Question: I want to create a plot/table of each user bandwidth usage. How do i do it in kibana? I have sent byte and receieved bytes for each user.
In short i want the output of
'''
select users, sum(sentbyte + receievedbyte) from TABLE_NAME group by users order by users desc
'''
Kibana :
Today, I came to know there is no support of aggregation in kibana 3.X version. You have to use kibana 4.x. I have used the following form of request to elastic search and it gives the desired result. But how i do i represent it in the graphical form in kibana 4 beta 2?
'''
POST logstash-2014.12.02/_search
{
"size": 0,
"aggs": {
"group_by_bandwidth": {
"terms": {
"field": "user",
"order": {
"TotalBandwidth": "desc"
}
},
"aggs": {
"TotalBandwidth": {
"sum": {
"script" : "doc['rcvdbyte'].value + doc['sentbyte'].value"
}
}
}
}
}
}
'''
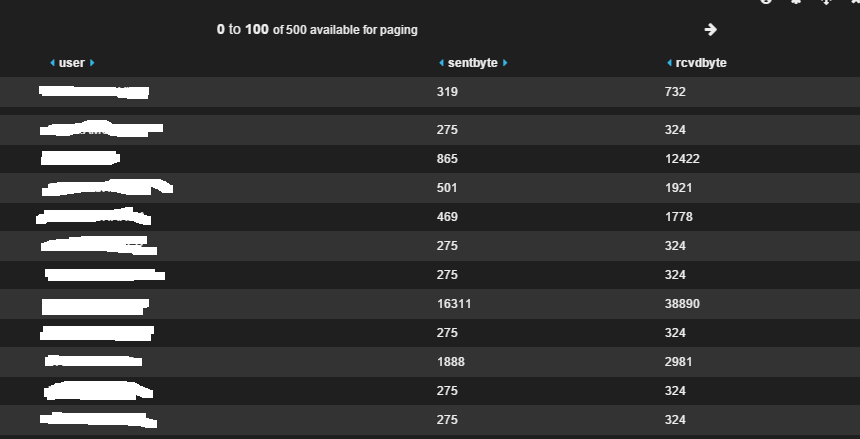
Answer: This is how I would accomplish this in the latest build of the Kibana 4 Beta (master):
1. Setup a scripted field for the users total bandwidth. For now, I've called this field bandwidth, use the script doc['rcvdbyte'].value + doc['sentbyte'].value, and set the return value to Number
2. Use a sum aggregation to add up the bandwidth for each user. In my dataset I don't have users, so I'm using clientip.
While my data is slightly different, the fields could be swapped out for your dataset and should work just fine. These aggregations should also work in other visualization types.
Hope that helps!